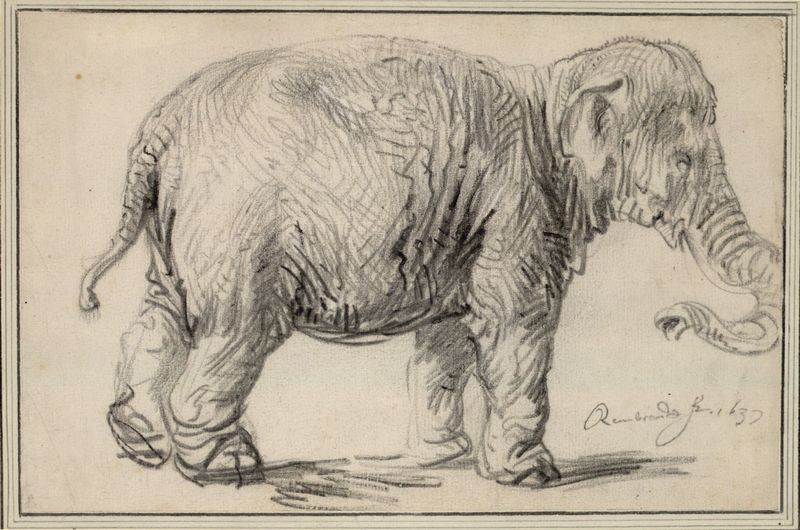
Titel: Ein Elefant
Künstler: Rembrandt Rijn
Standort: Wien
Institution: Albertina, Wien
Schlagwörter: haut, kopf, schatten, mund, ohr, skizze, zeichnung, tier, muster, augen, falten, rahmen, rembrandt, stehen, signatur, auge, haare, ohren, rechts, beine, schwanz, füße, schrift, papier, studie, datierung, bauch, fett, vier, kohle, schraffur, seite, bleistift, musterung, tur, tierkopf, elefant, rüssel, junges, indisch, schattem, indischer elefant, 1637, dickhaut, indischer, elefnt